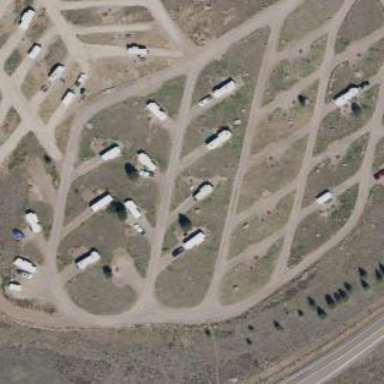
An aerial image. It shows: Campsite where tents and caravans are allowed.